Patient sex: F
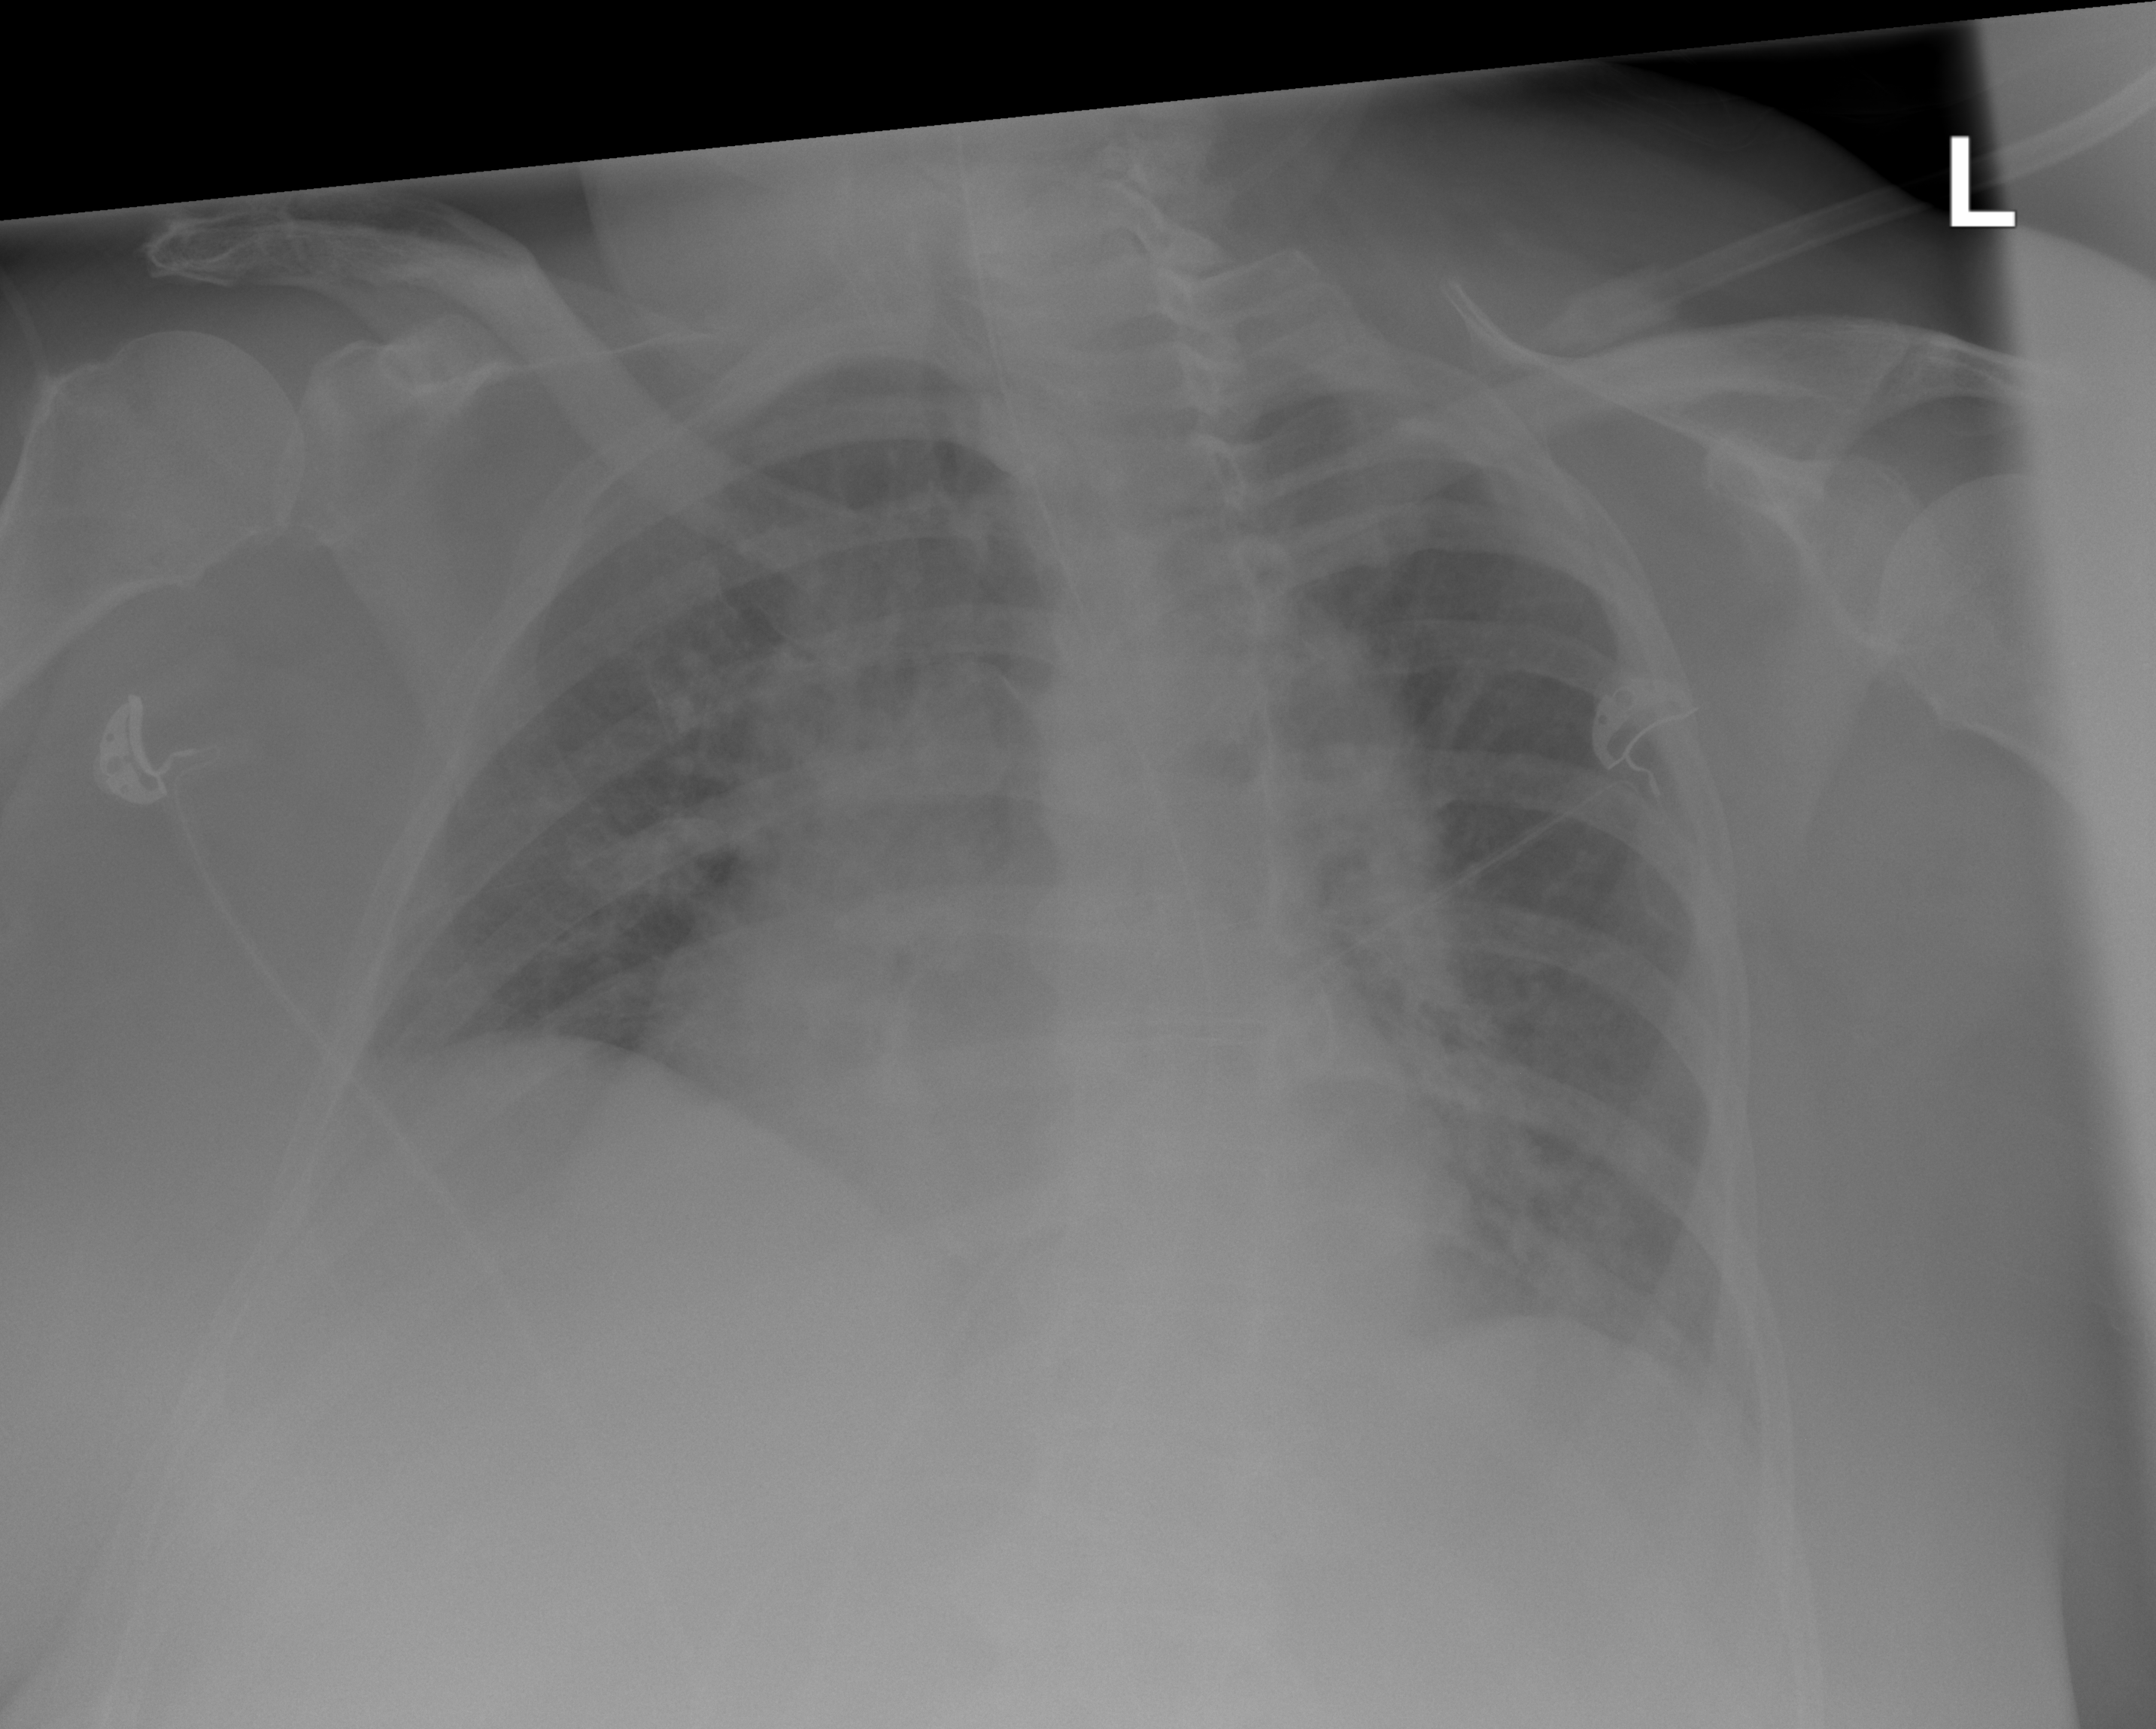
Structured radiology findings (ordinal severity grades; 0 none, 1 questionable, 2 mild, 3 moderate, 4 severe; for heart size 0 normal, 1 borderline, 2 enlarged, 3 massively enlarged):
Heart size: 2
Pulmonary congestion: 2
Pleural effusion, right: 2
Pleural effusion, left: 0
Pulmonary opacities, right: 2
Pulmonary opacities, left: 2
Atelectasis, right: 0
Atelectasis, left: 0